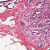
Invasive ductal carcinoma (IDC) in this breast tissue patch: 0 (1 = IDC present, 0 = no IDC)